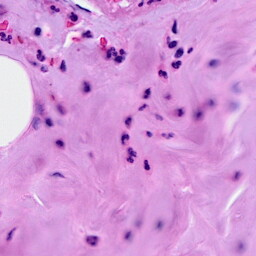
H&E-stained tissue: Breast